Field crop: tomato
Growth stage: 1
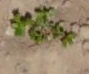
Species: portulaca